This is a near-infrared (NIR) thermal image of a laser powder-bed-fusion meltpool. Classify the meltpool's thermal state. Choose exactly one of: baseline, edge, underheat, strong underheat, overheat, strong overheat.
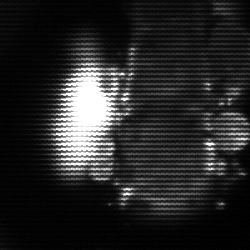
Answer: strong underheat